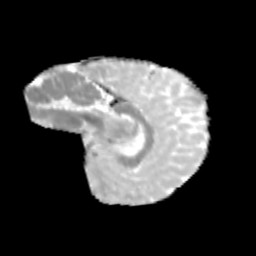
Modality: MD
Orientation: sagittal
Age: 9
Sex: male
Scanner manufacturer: siemens
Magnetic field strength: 3 T
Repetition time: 3.8 s
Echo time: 0.07 s